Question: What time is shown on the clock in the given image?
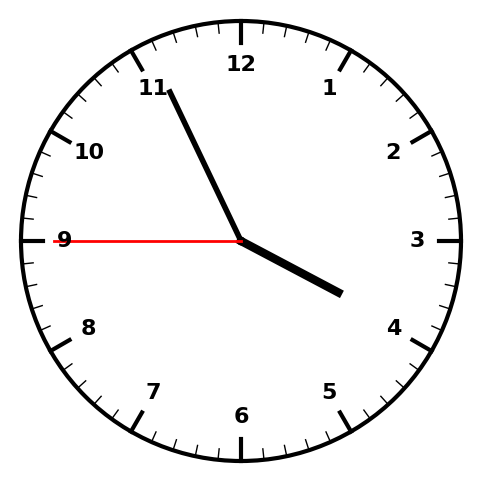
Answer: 03:55:45